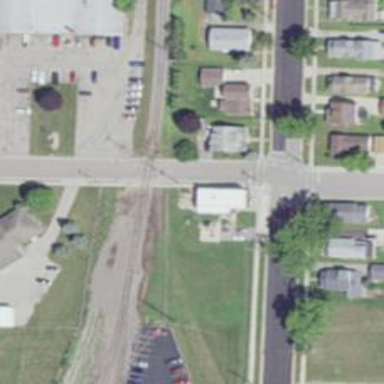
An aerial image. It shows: Railway level crossing.